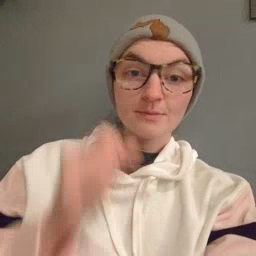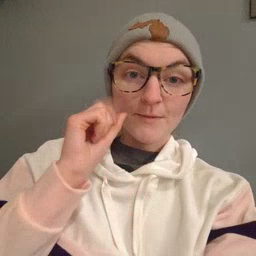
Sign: wake